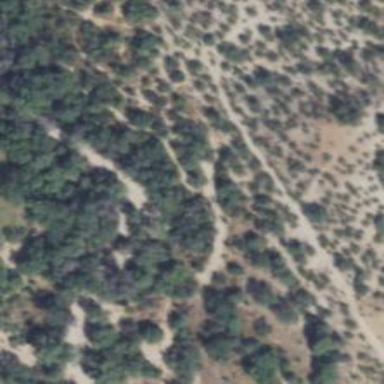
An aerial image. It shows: Patch of scrub vegetation.